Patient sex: F
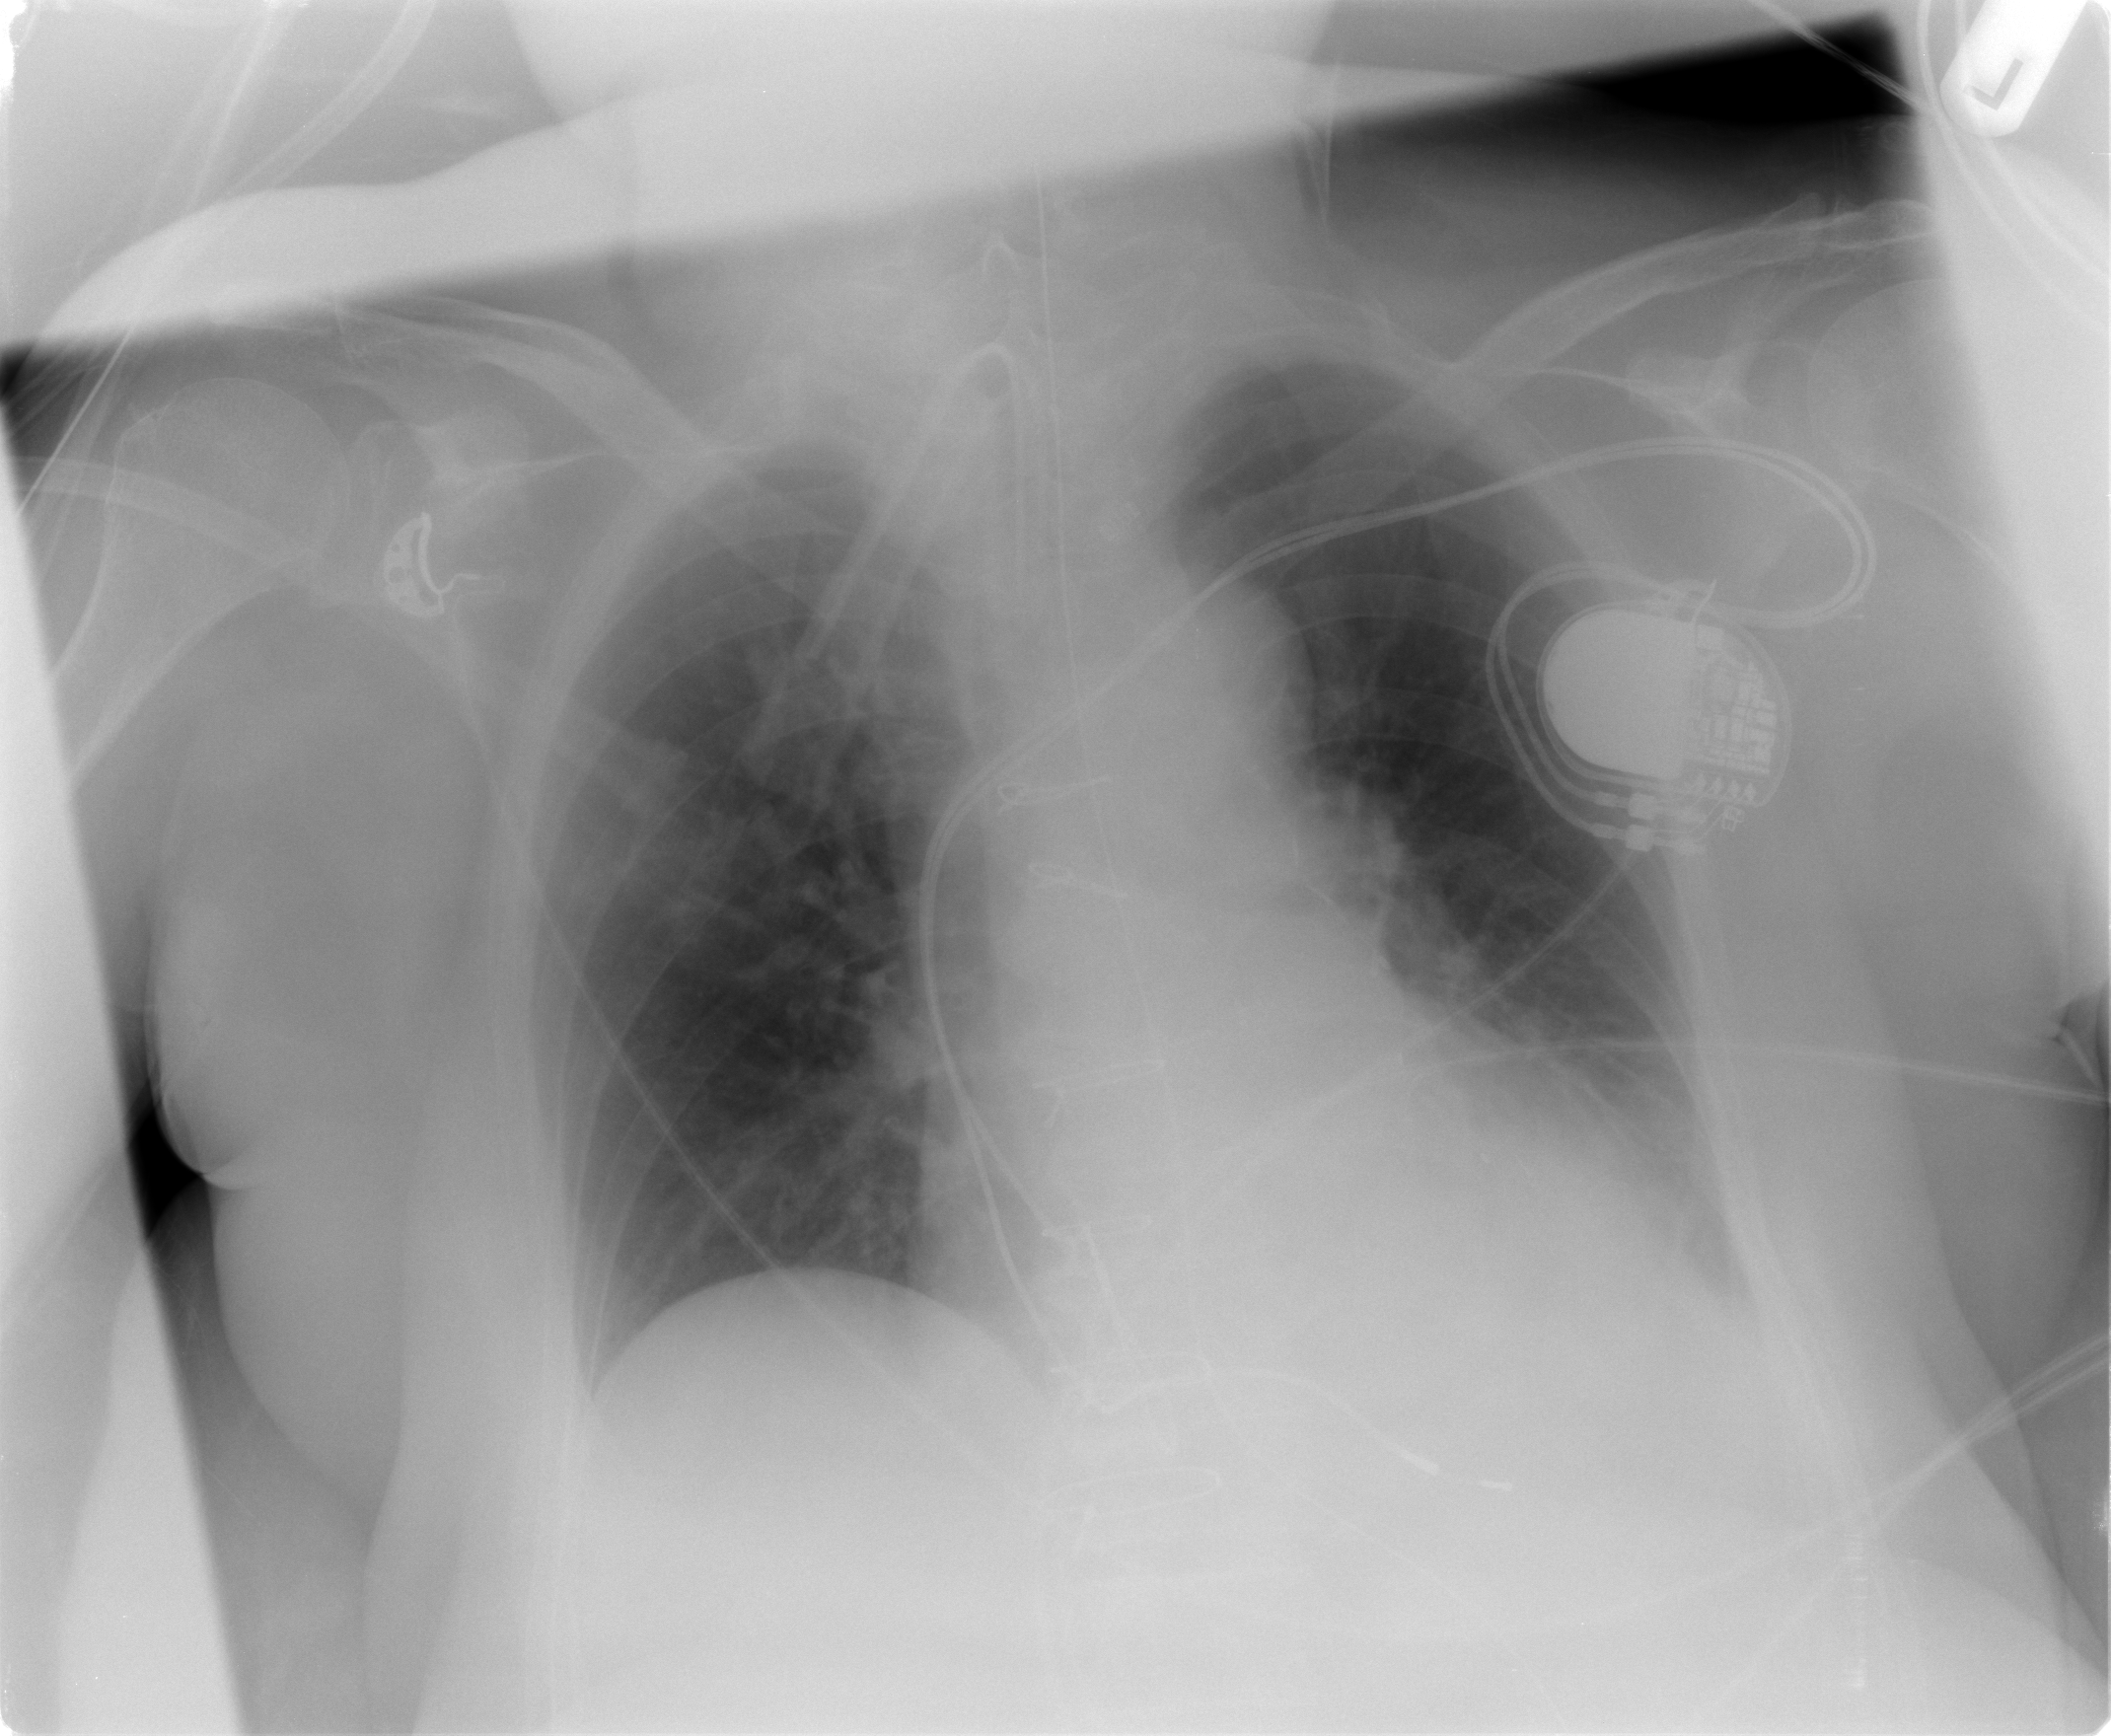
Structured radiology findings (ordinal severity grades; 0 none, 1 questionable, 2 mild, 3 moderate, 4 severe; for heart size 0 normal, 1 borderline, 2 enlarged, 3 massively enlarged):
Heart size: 2
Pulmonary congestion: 0
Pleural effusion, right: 0
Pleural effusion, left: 1
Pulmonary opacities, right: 0
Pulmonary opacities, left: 0
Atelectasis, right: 0
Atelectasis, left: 0